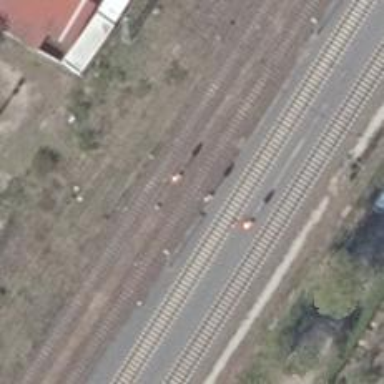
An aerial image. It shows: Railway signal.